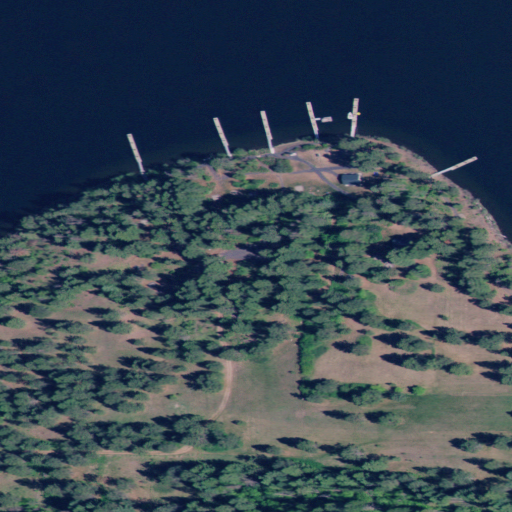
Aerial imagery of cape in Idaho named Gasser Point containing evergreen forest, open water, grassland, shrub, and open development